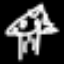
Label: mushroom